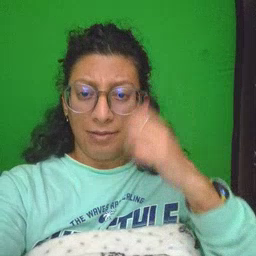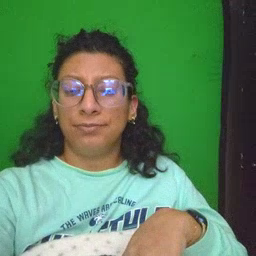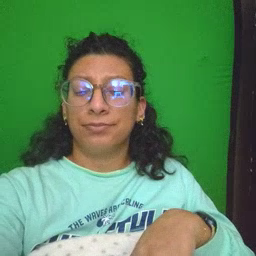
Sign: mad